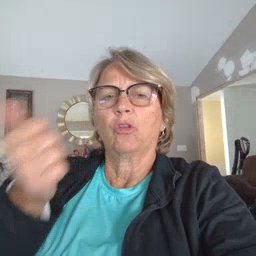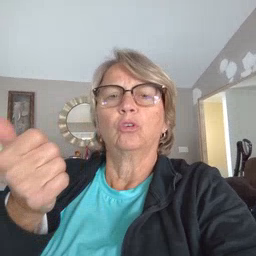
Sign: another